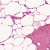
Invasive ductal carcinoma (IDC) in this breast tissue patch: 0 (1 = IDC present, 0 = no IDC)